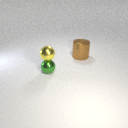
small green metal sphere below small yellow metal sphere